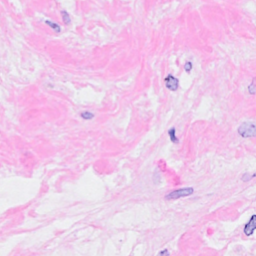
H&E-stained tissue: Breast